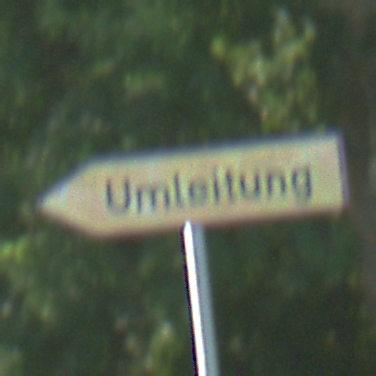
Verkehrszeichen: UmleitungswegweiserLinksweisend
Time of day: MorningAfternoon
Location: Outdoor (Nature)
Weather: Clear
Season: NotSpecified
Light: Natural